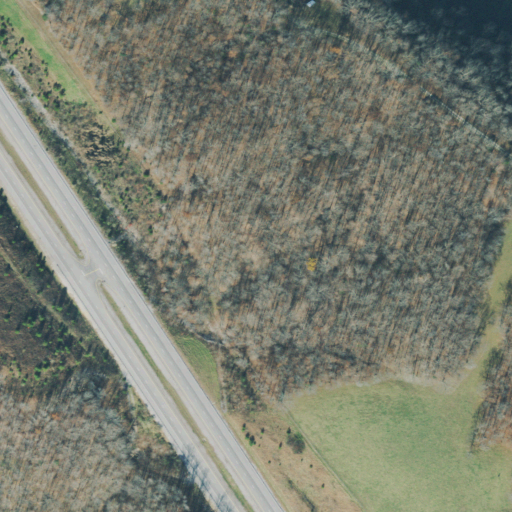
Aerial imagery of ridge(s) in Tennessee named Wildcat Ridge containing deciduous forest, pasture, medium intensity development, shrub, low intensity development, grassland, evergreen forest, and herbaceous wetlands